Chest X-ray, AP view. Patient: 26 years old, sex M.
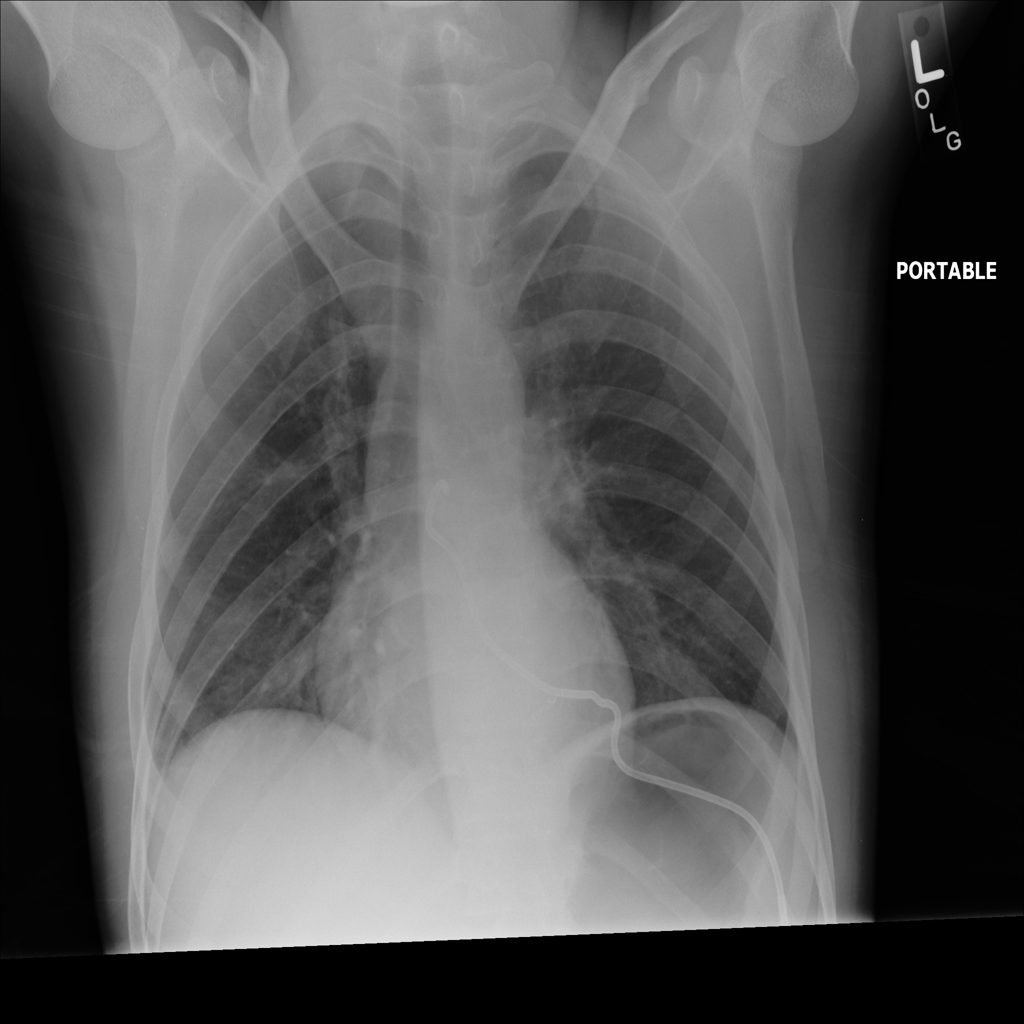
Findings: No Finding